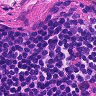
Metastatic tissue present: no